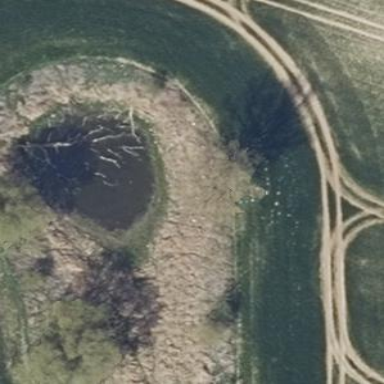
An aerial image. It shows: Serene pond surrounded by nature.